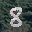
Label: 8